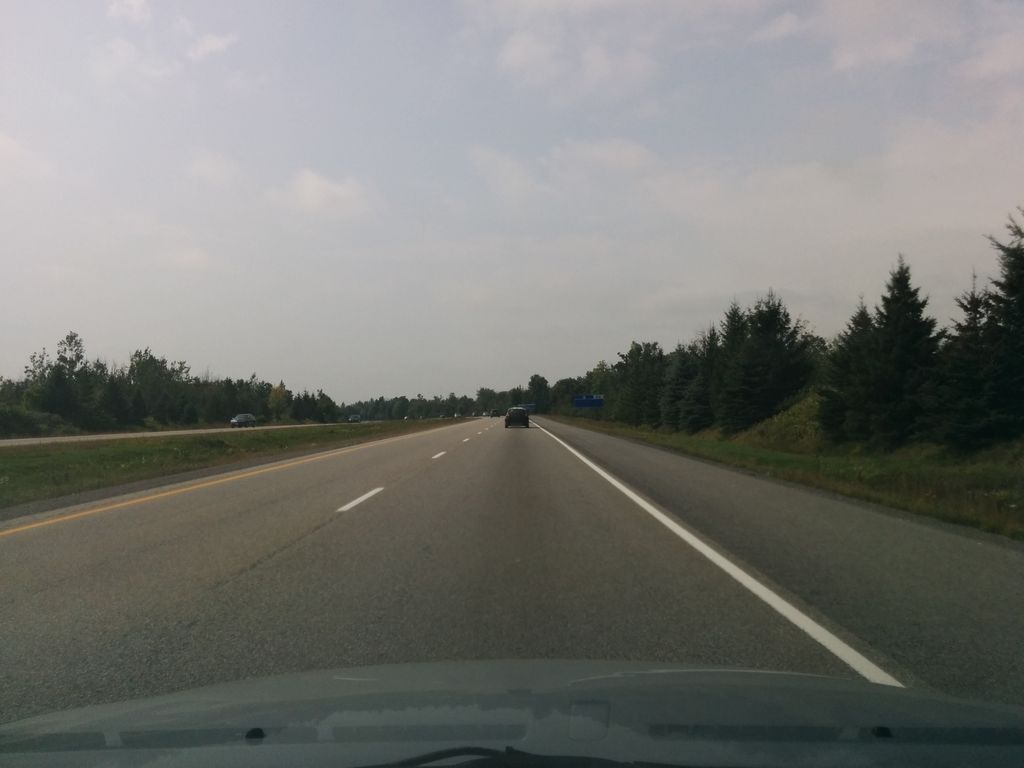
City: ottawa-gatineau